Question: I am using PNG type image with transparent background in picturebox control with stretch Mode in Windows CE. But in pocket pc device it shows wrong behaviour. I provide its screen shot below:

How can I resolve it?
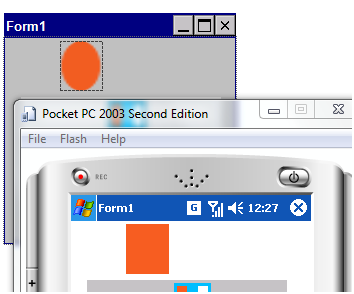
Answer: As you've discovered, ARGB transparency isn't supported in the CF. You need to change your image and then use ColorKey transparency. <URL> for more links.